Interaction volume radius: 5 \u00c5
Interaction volume height: 25 \u00c5
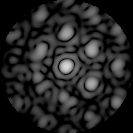
Disorder parameter: 0.3826